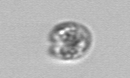
Label: Amoeba